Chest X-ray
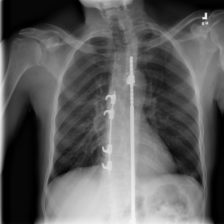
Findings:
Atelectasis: negative
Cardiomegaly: negative
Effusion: negative
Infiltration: negative
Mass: negative
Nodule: negative
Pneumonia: negative
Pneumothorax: negative
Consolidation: negative
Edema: negative
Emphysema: negative
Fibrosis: negative
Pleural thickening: negative
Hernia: negative